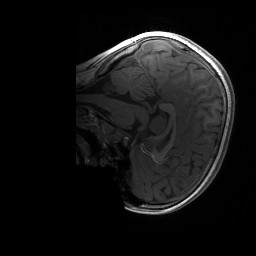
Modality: T1w
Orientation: sagittal
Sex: female
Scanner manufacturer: siemens
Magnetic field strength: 3 T
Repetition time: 1.9 s
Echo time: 0.00243 s